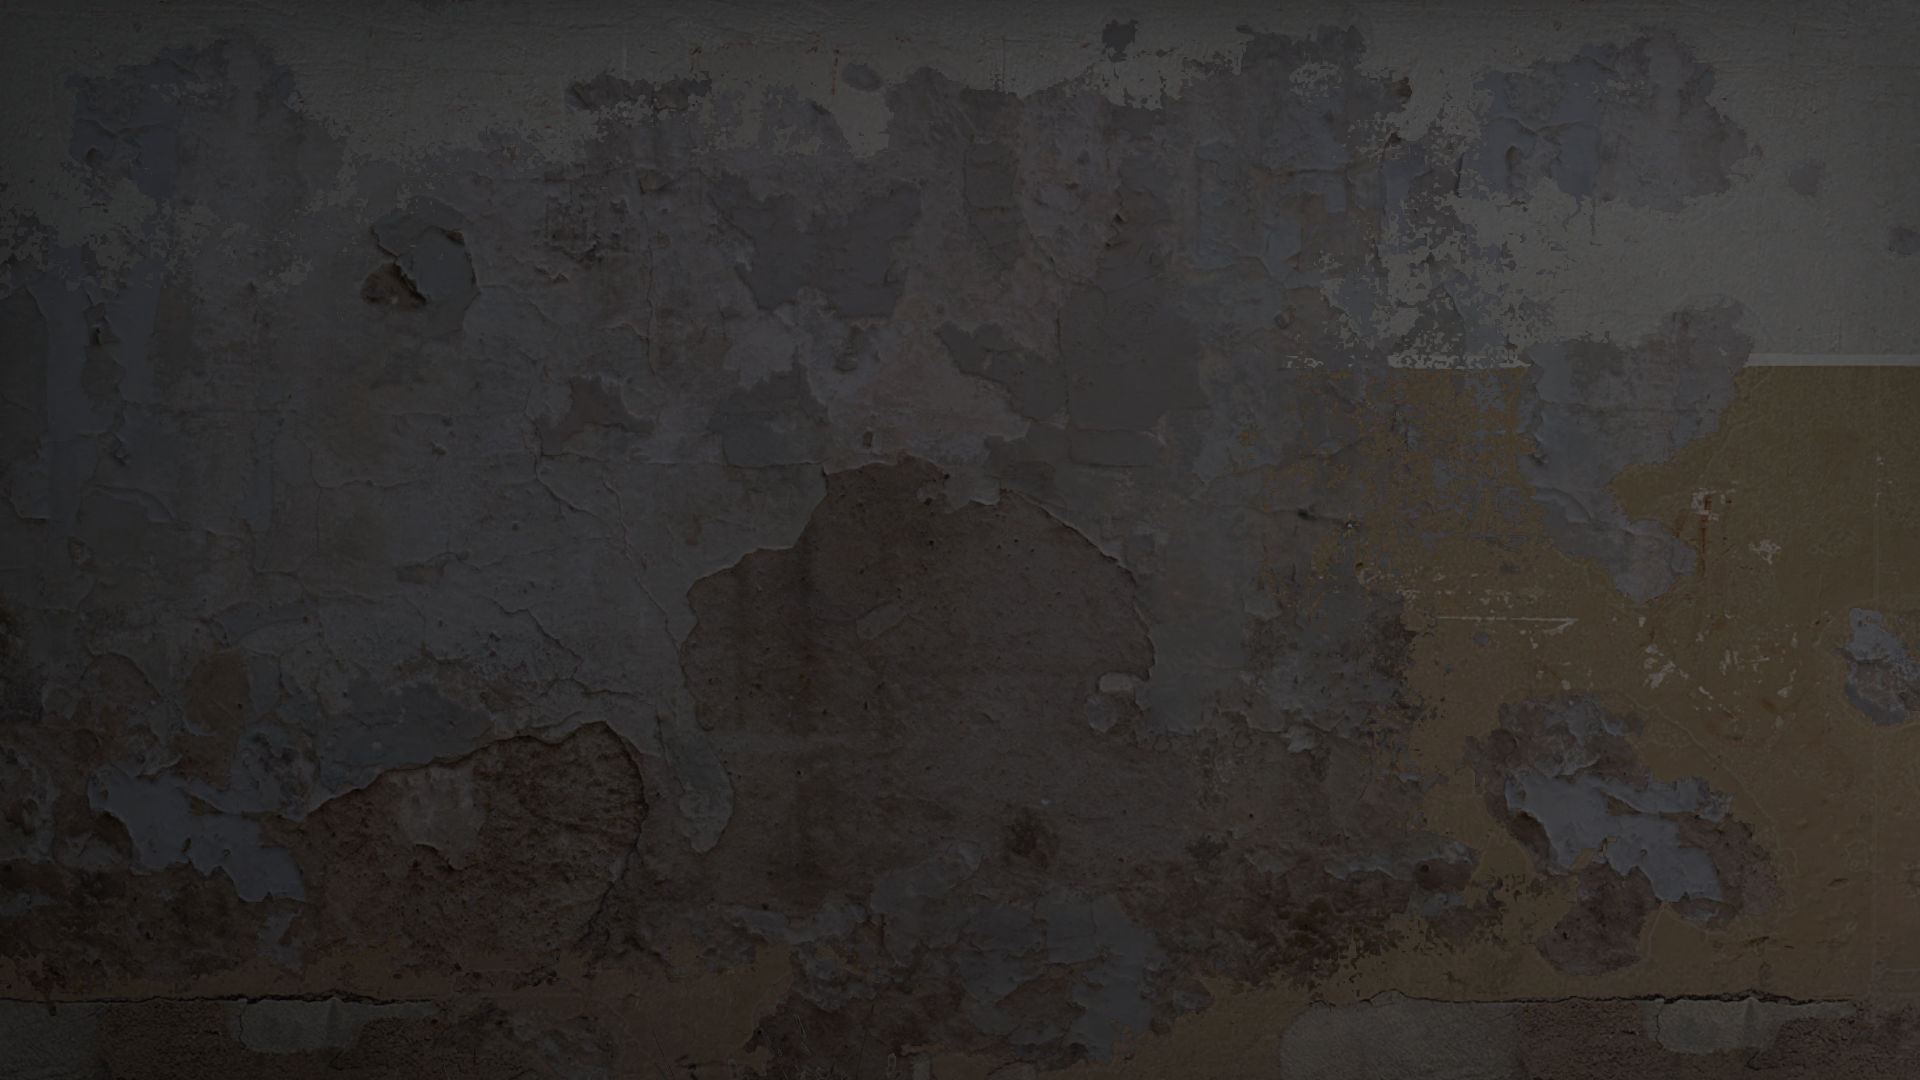
Map: de_dust2